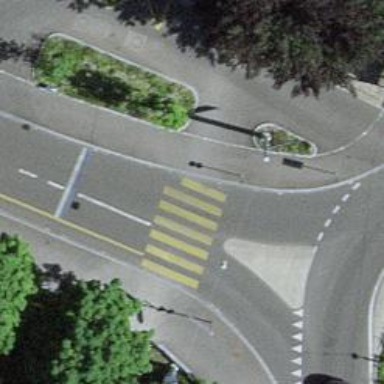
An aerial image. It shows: Uncontrolled zebra crossing on the road.